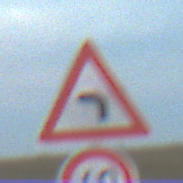
Verkehrszeichen: KurveLinks
Zusatzzeichen unten: Geschwindigkeit60
Umgebung: Outdoor, RoadRail
Tageszeit: SunriseSunset
Wetter: PartlyCloudy
Licht: Natural
Jahreszeit: NotSpecified
Kontrast: LowContrast